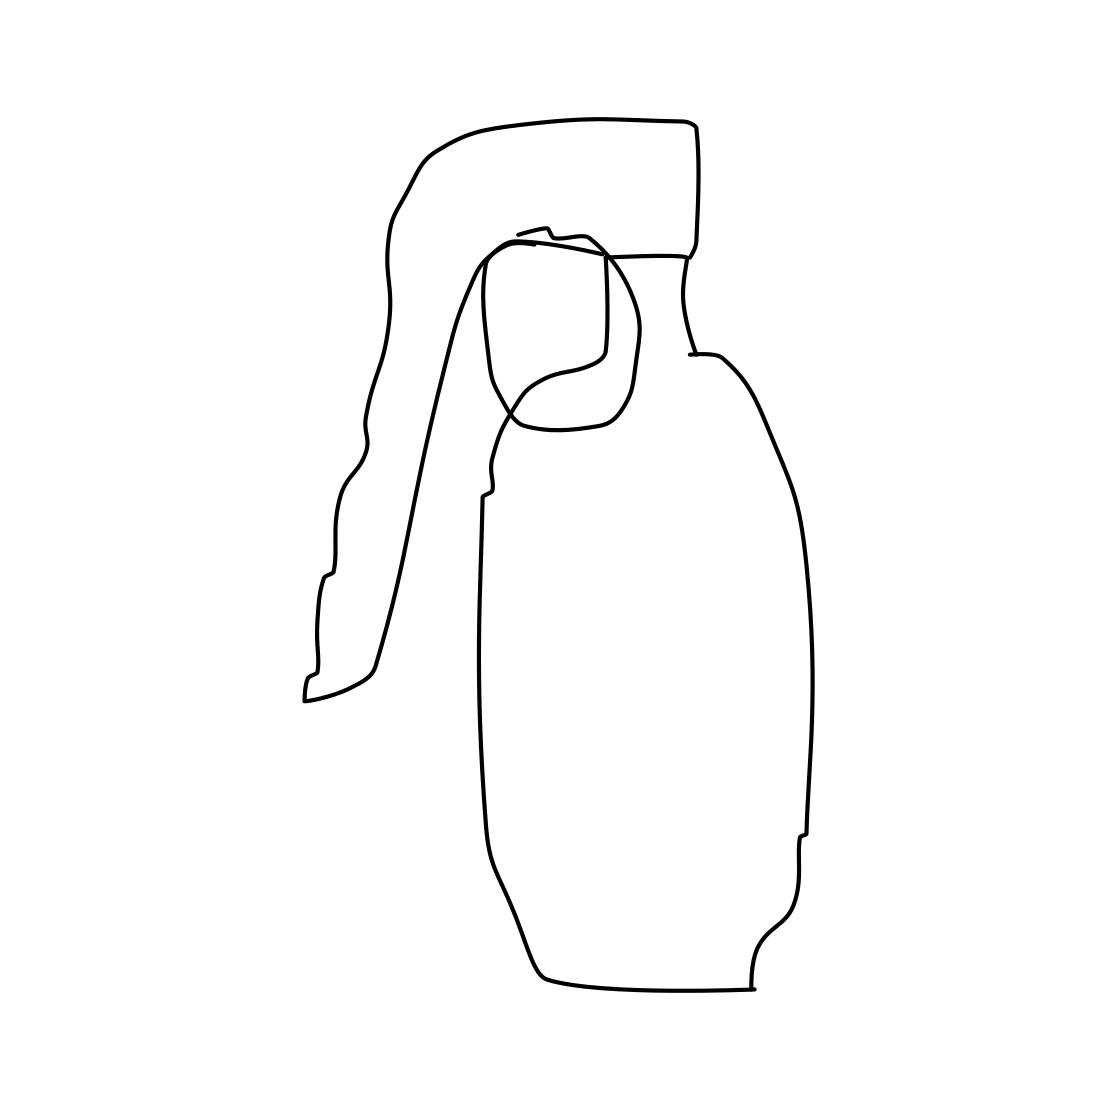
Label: grenade